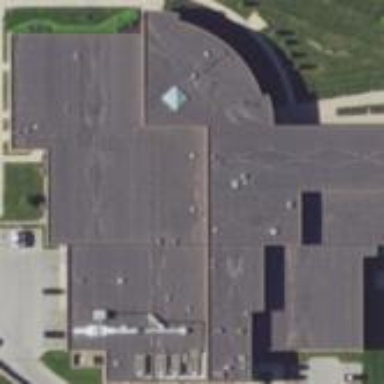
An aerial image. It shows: Public building.